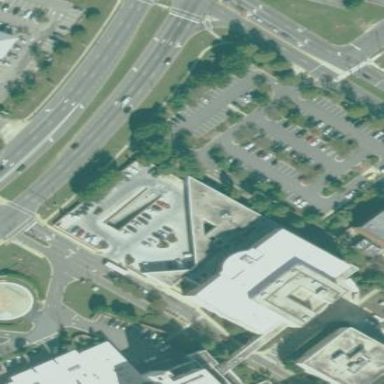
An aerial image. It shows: Multi-storey parking building.